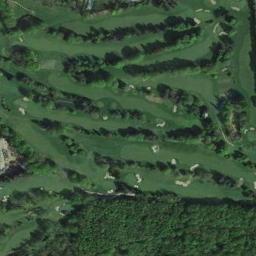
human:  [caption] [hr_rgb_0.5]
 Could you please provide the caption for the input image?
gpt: Many trees are near the golf course .

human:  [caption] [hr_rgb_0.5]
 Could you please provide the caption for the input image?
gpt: There are three bunkers and a winding road in this area .

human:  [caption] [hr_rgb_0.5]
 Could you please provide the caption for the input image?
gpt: The golf course has some fairways, Barrier trees and sandpits and a forest is next to the golf course .

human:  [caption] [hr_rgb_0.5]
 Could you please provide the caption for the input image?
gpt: There are many bunkers and paths on a large green lawn on the golf course, And many linearly arranged trees and several buildings .

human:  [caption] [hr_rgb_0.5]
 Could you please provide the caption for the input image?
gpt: There are many rows of trees and some bunkers on the golf course .